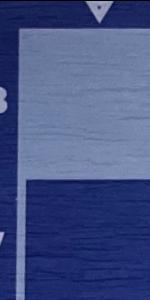
Label: Empty